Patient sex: M
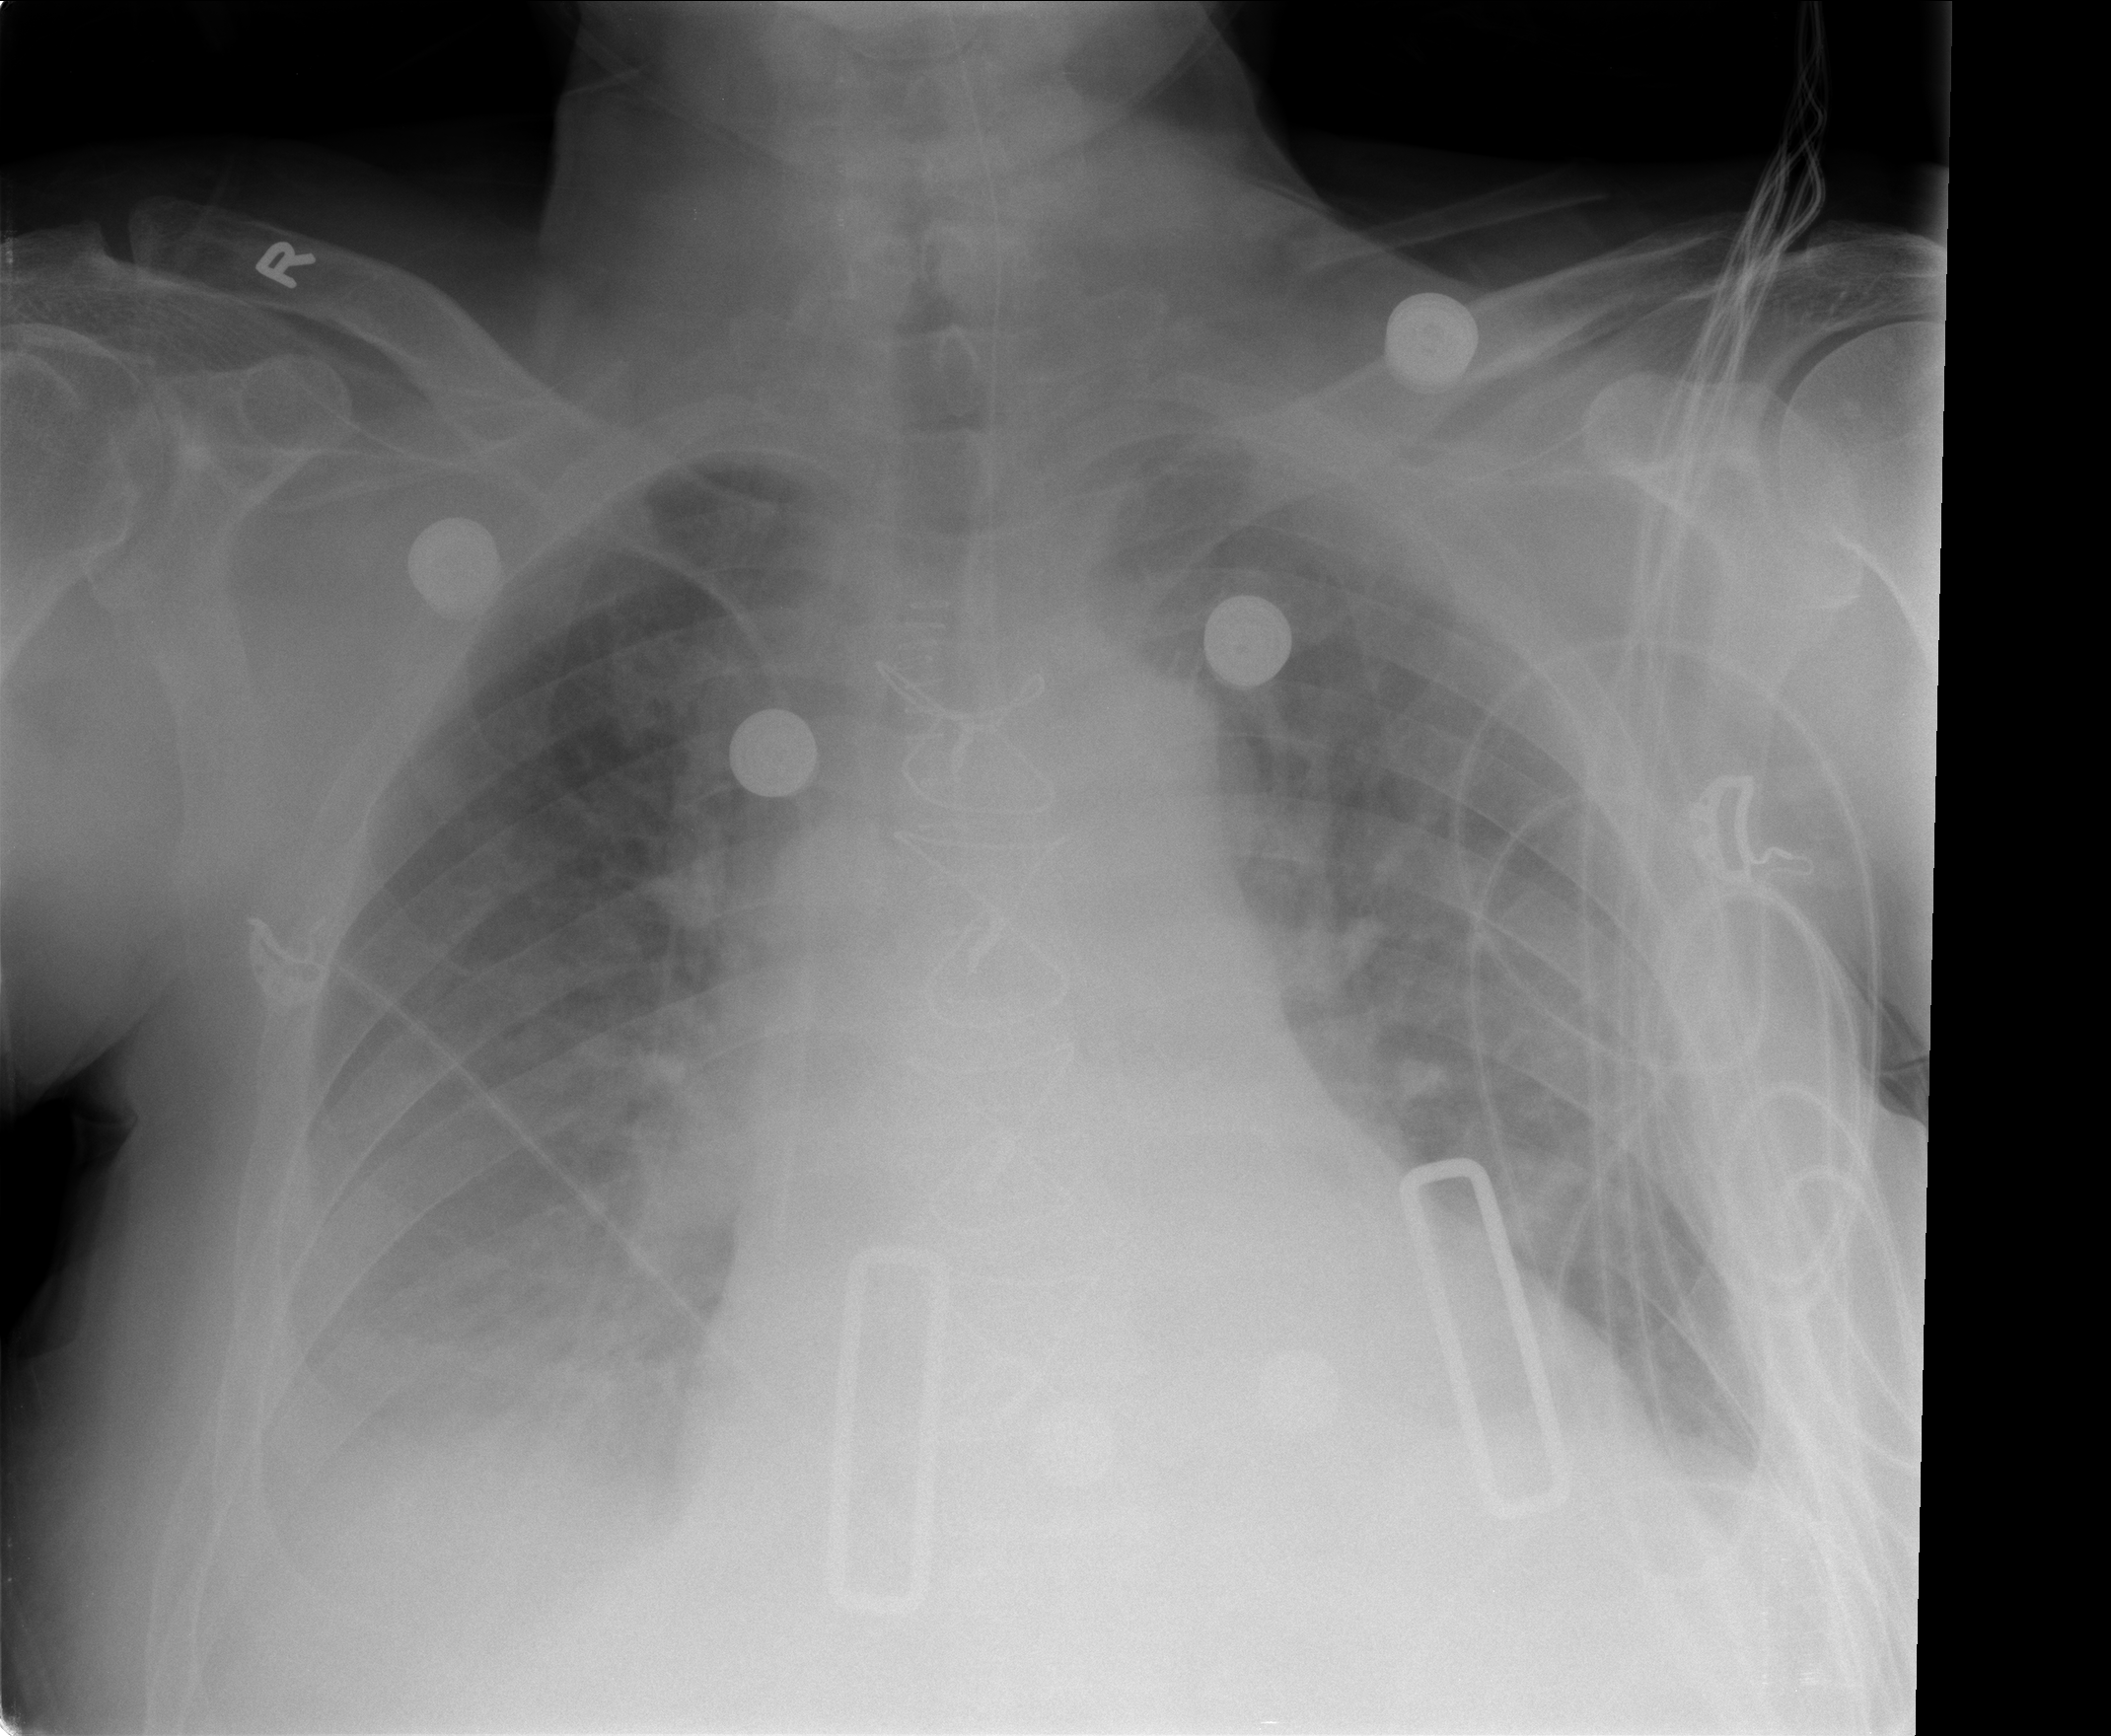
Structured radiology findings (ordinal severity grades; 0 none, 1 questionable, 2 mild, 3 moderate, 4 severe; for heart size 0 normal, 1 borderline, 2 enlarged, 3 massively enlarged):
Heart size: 2
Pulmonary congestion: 2
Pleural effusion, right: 2
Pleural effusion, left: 1
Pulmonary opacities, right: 2
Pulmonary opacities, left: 0
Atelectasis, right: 0
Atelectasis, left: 0